Question: I'm creating a XAML Monogame and I want to set fixed play area in 'SwapChainBackgroundPanel'.
I mean, imagine: game screen (ex. 1920x1080), and game area (ex. 1280x800) is only a part of this, and other space is for diffrenet information like , also different buttons, like in this picture:

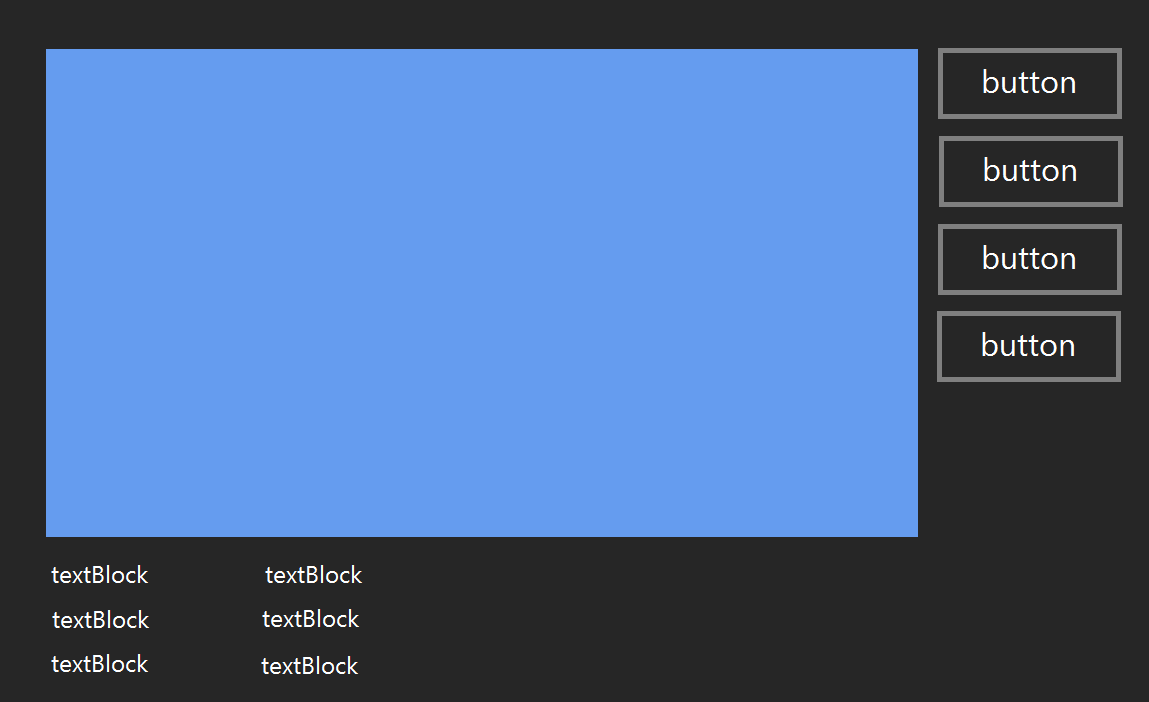
Answer: You can set multiple render targets to draw to for your sprite batch. I would make your entire gameplay logic or area be drawn as or return a Texture2D at the desired size. Then in your Game1.cs or where ever, you position that texture accordingly in additional to the UI elements you draw.
'''
public override Texture2D Draw(SpriteBatch spriteBatch)
{
spriteBatch.GraphicsDevice.SetRenderTarget(gameRenderTarget);
spriteBatch.Begin(SpriteSortMode.FrontToBack, null);
sky.Draw(spriteBatch);
ground.Draw(spriteBatch);
background.Draw(spriteBatch);
player.Draw(spriteBatch);
spriteBatch.End();
return (Texture2D)finalRenderTarget;
}
'''
Now that entire gameplay area is a texture to be manipulated just like everything else in your game! Your main game can predefine the game's layout and you just render each area as needed.
The other option is one Draw call you setup multiple render targets and just pass the previous render target to be drawn in the next spriteBatch.Draw call between spriteBatch.Begin() and spriteBatch.End().